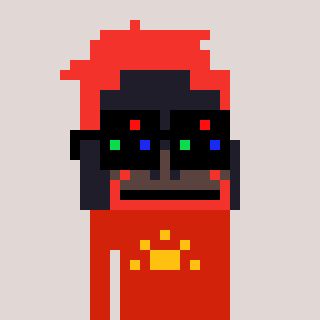
a pixel art character with square black sunglasses, a orangutan-shaped head and a red-colored body on a warm background